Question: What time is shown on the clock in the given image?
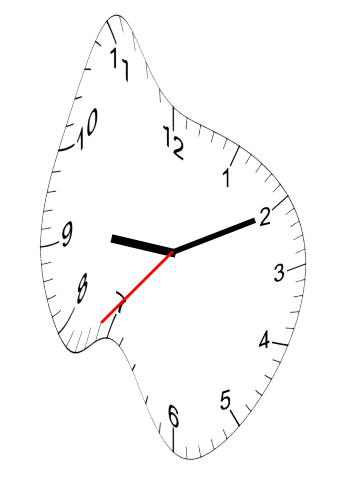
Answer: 09:10:37